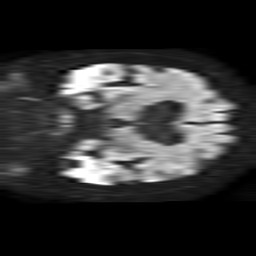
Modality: TRACE
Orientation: coronal
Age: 85
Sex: female
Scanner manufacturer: philips
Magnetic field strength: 1.5 T
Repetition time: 4.6 s
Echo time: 0.08515 s